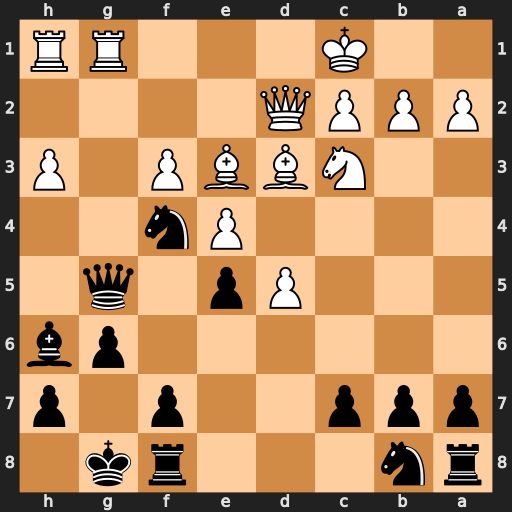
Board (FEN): rn3rk1/ppp2p1p/6pb/3Pp1q1/4Pn2/2NBBP1P/PPPQ4/2K3RR
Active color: b
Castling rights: -
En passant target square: -
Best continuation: Nxd3+ Kb1 Qxe3